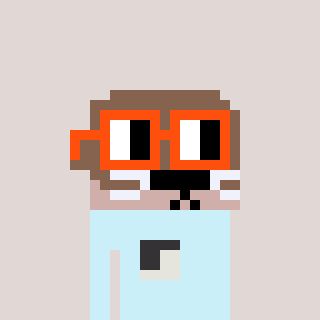
a pixel art character with square orange glasses, a otter-shaped head and a cold-colored body on a warm background